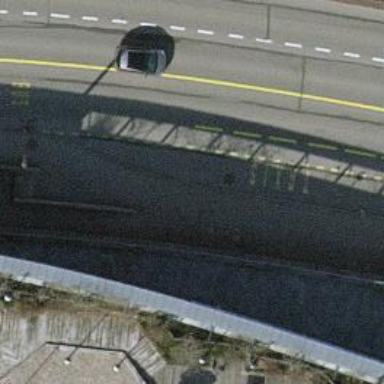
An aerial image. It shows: Footway passing through tunnel.